Question: I want to calculate the running count of each value based on column A. In Excel, I am applying the following formula
'''
=COUNTIF($A$2:$A2,A2)
'''
I would like to get the same result in Power BI. Can you please advise.

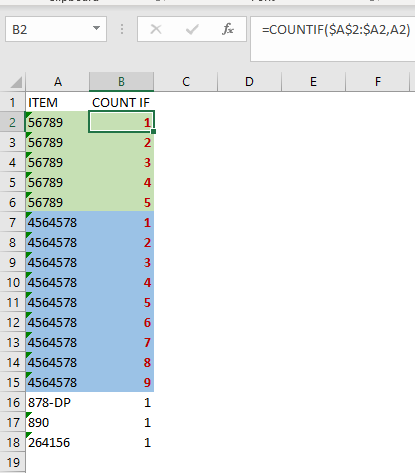
Answer: With just a single column, this is impossible in DAX because duplicated rows cannot be distinguished as there is no inherent order to a column.
However, if you have an index column on the table (you can easily add one in the Query Editor), then it is possible to define such a calculated column so that it works similarly to the Excel formula.
'''
CountIf =
VAR CurrentIndex = DATA[Index]
RETURN
CALCULATE (
COUNTROWS ( DATA ),
ALLEXCEPT ( DATA, DATA[ITEM] ),
DATA[Index] <= CurrentIndex
)
'''